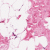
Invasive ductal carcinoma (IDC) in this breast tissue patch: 0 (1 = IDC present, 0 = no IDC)